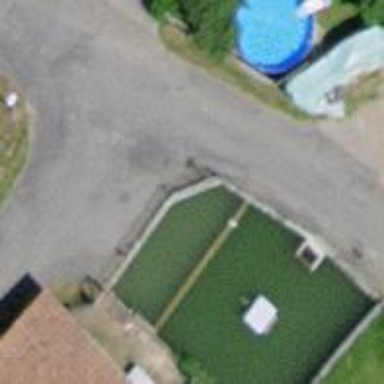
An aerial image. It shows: Water reservoir with emergency water tank.